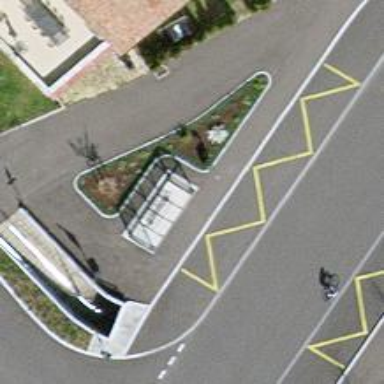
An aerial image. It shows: Bus stop with platform for public transport.